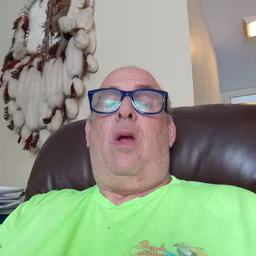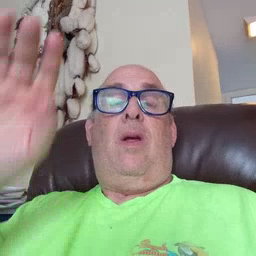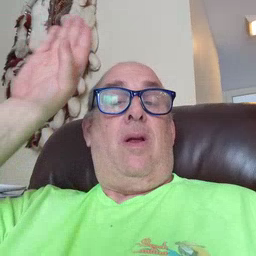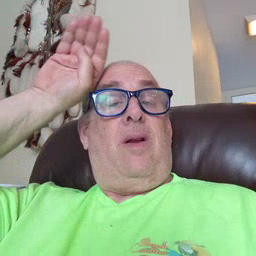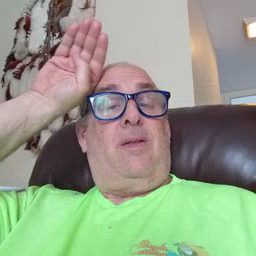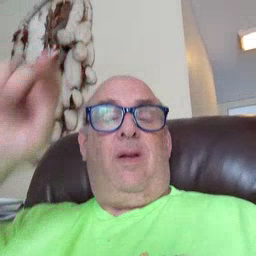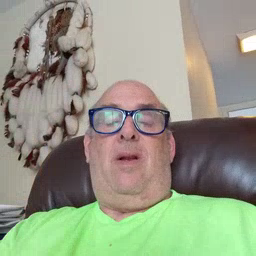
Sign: donkey